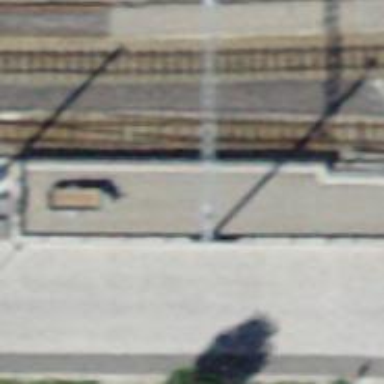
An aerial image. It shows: Car shuttle railway.